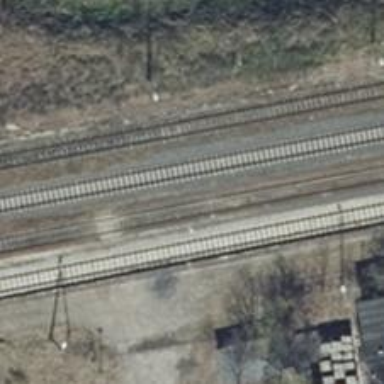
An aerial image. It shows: Railway station that also serves as public transport station.